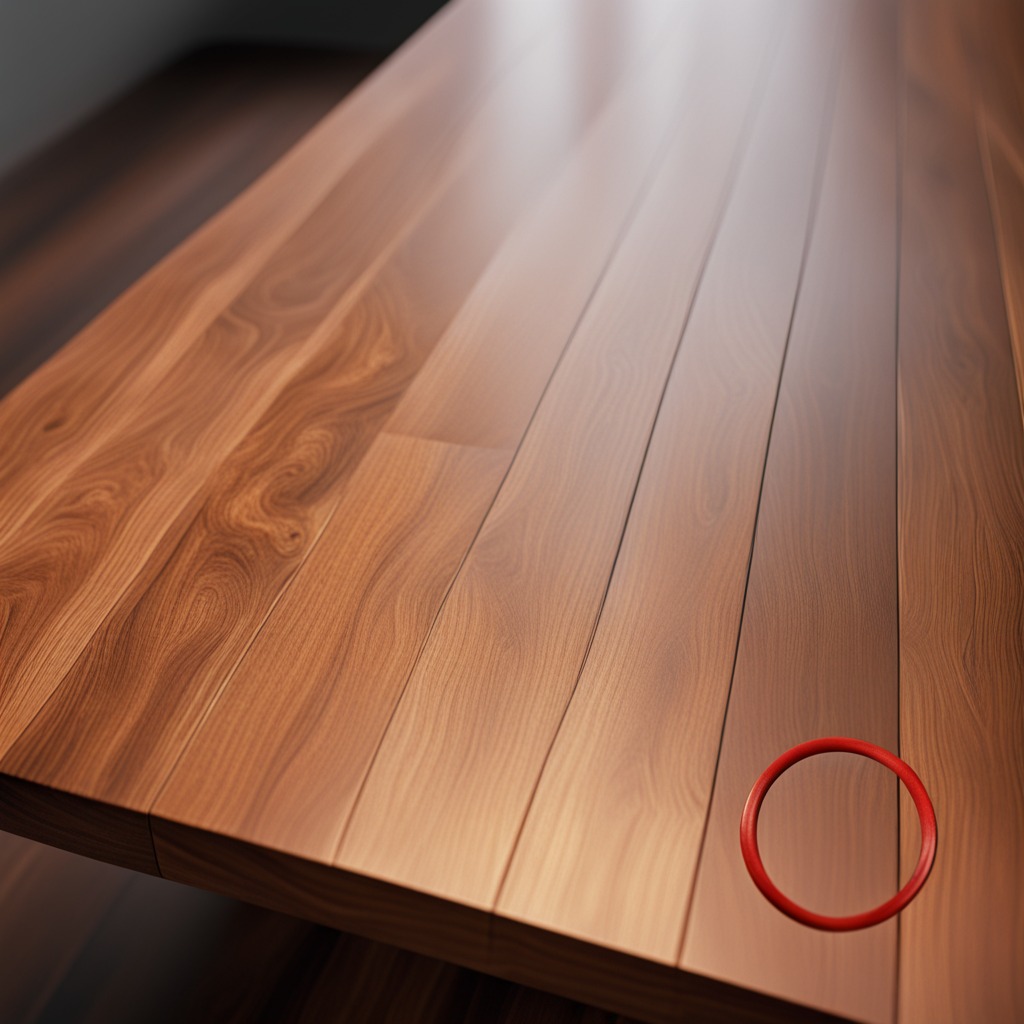
A rubber O-ring is lying on a wooden table in a carpentry studio.